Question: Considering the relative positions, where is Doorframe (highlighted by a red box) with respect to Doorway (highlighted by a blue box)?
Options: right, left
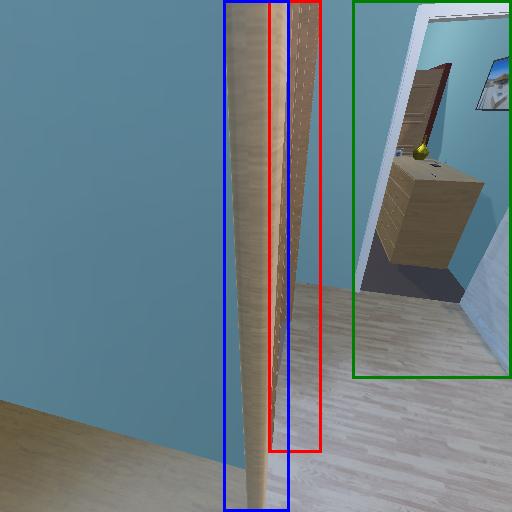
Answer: right